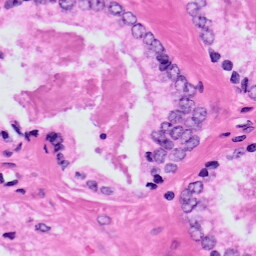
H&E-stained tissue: Prostate